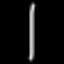
Label: line